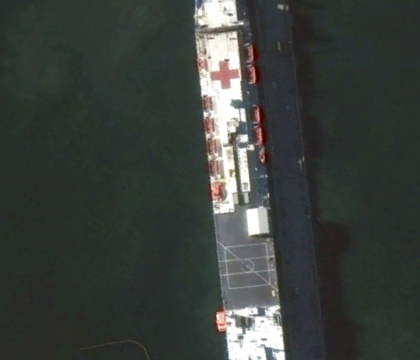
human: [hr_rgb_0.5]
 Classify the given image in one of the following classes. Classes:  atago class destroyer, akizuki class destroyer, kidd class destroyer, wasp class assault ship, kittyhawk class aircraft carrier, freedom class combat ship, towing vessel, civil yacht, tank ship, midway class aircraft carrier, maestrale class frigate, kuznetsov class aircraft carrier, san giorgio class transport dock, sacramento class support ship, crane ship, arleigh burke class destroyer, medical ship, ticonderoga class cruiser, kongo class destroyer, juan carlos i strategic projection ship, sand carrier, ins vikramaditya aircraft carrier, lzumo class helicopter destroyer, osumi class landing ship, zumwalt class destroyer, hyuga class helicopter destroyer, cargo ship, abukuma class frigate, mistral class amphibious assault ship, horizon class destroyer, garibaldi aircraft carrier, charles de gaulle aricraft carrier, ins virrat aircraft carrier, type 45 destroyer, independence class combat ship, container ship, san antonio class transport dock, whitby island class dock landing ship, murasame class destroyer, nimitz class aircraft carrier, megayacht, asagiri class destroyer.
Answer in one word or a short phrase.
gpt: Medical ship